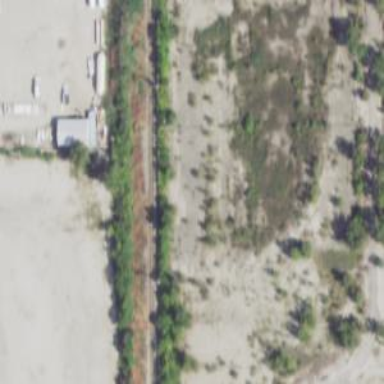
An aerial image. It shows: Abandoned railway siding.